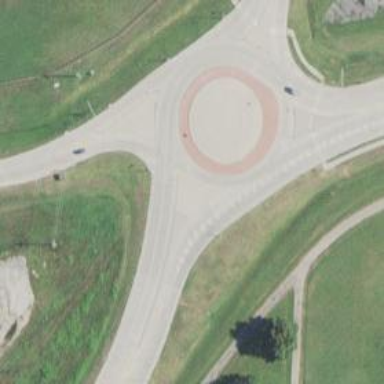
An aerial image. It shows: Roundabout on trunk highway.